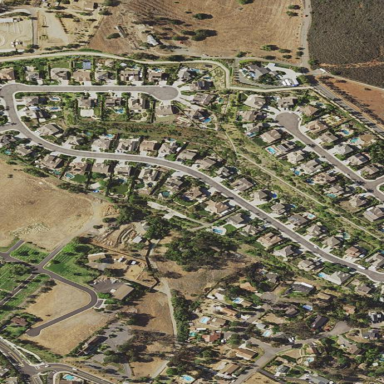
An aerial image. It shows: Single-family residential area.